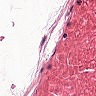
Metastatic tissue present: no